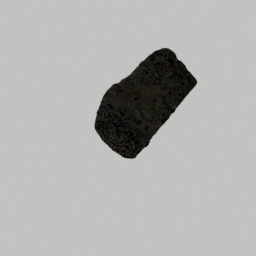
Label: architecture